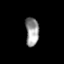
Tissue: prostate
Cell type: T cells
Senescence score: 0.7719
Nuclear area (px): 371
Mean DAPI intensity: 151.022